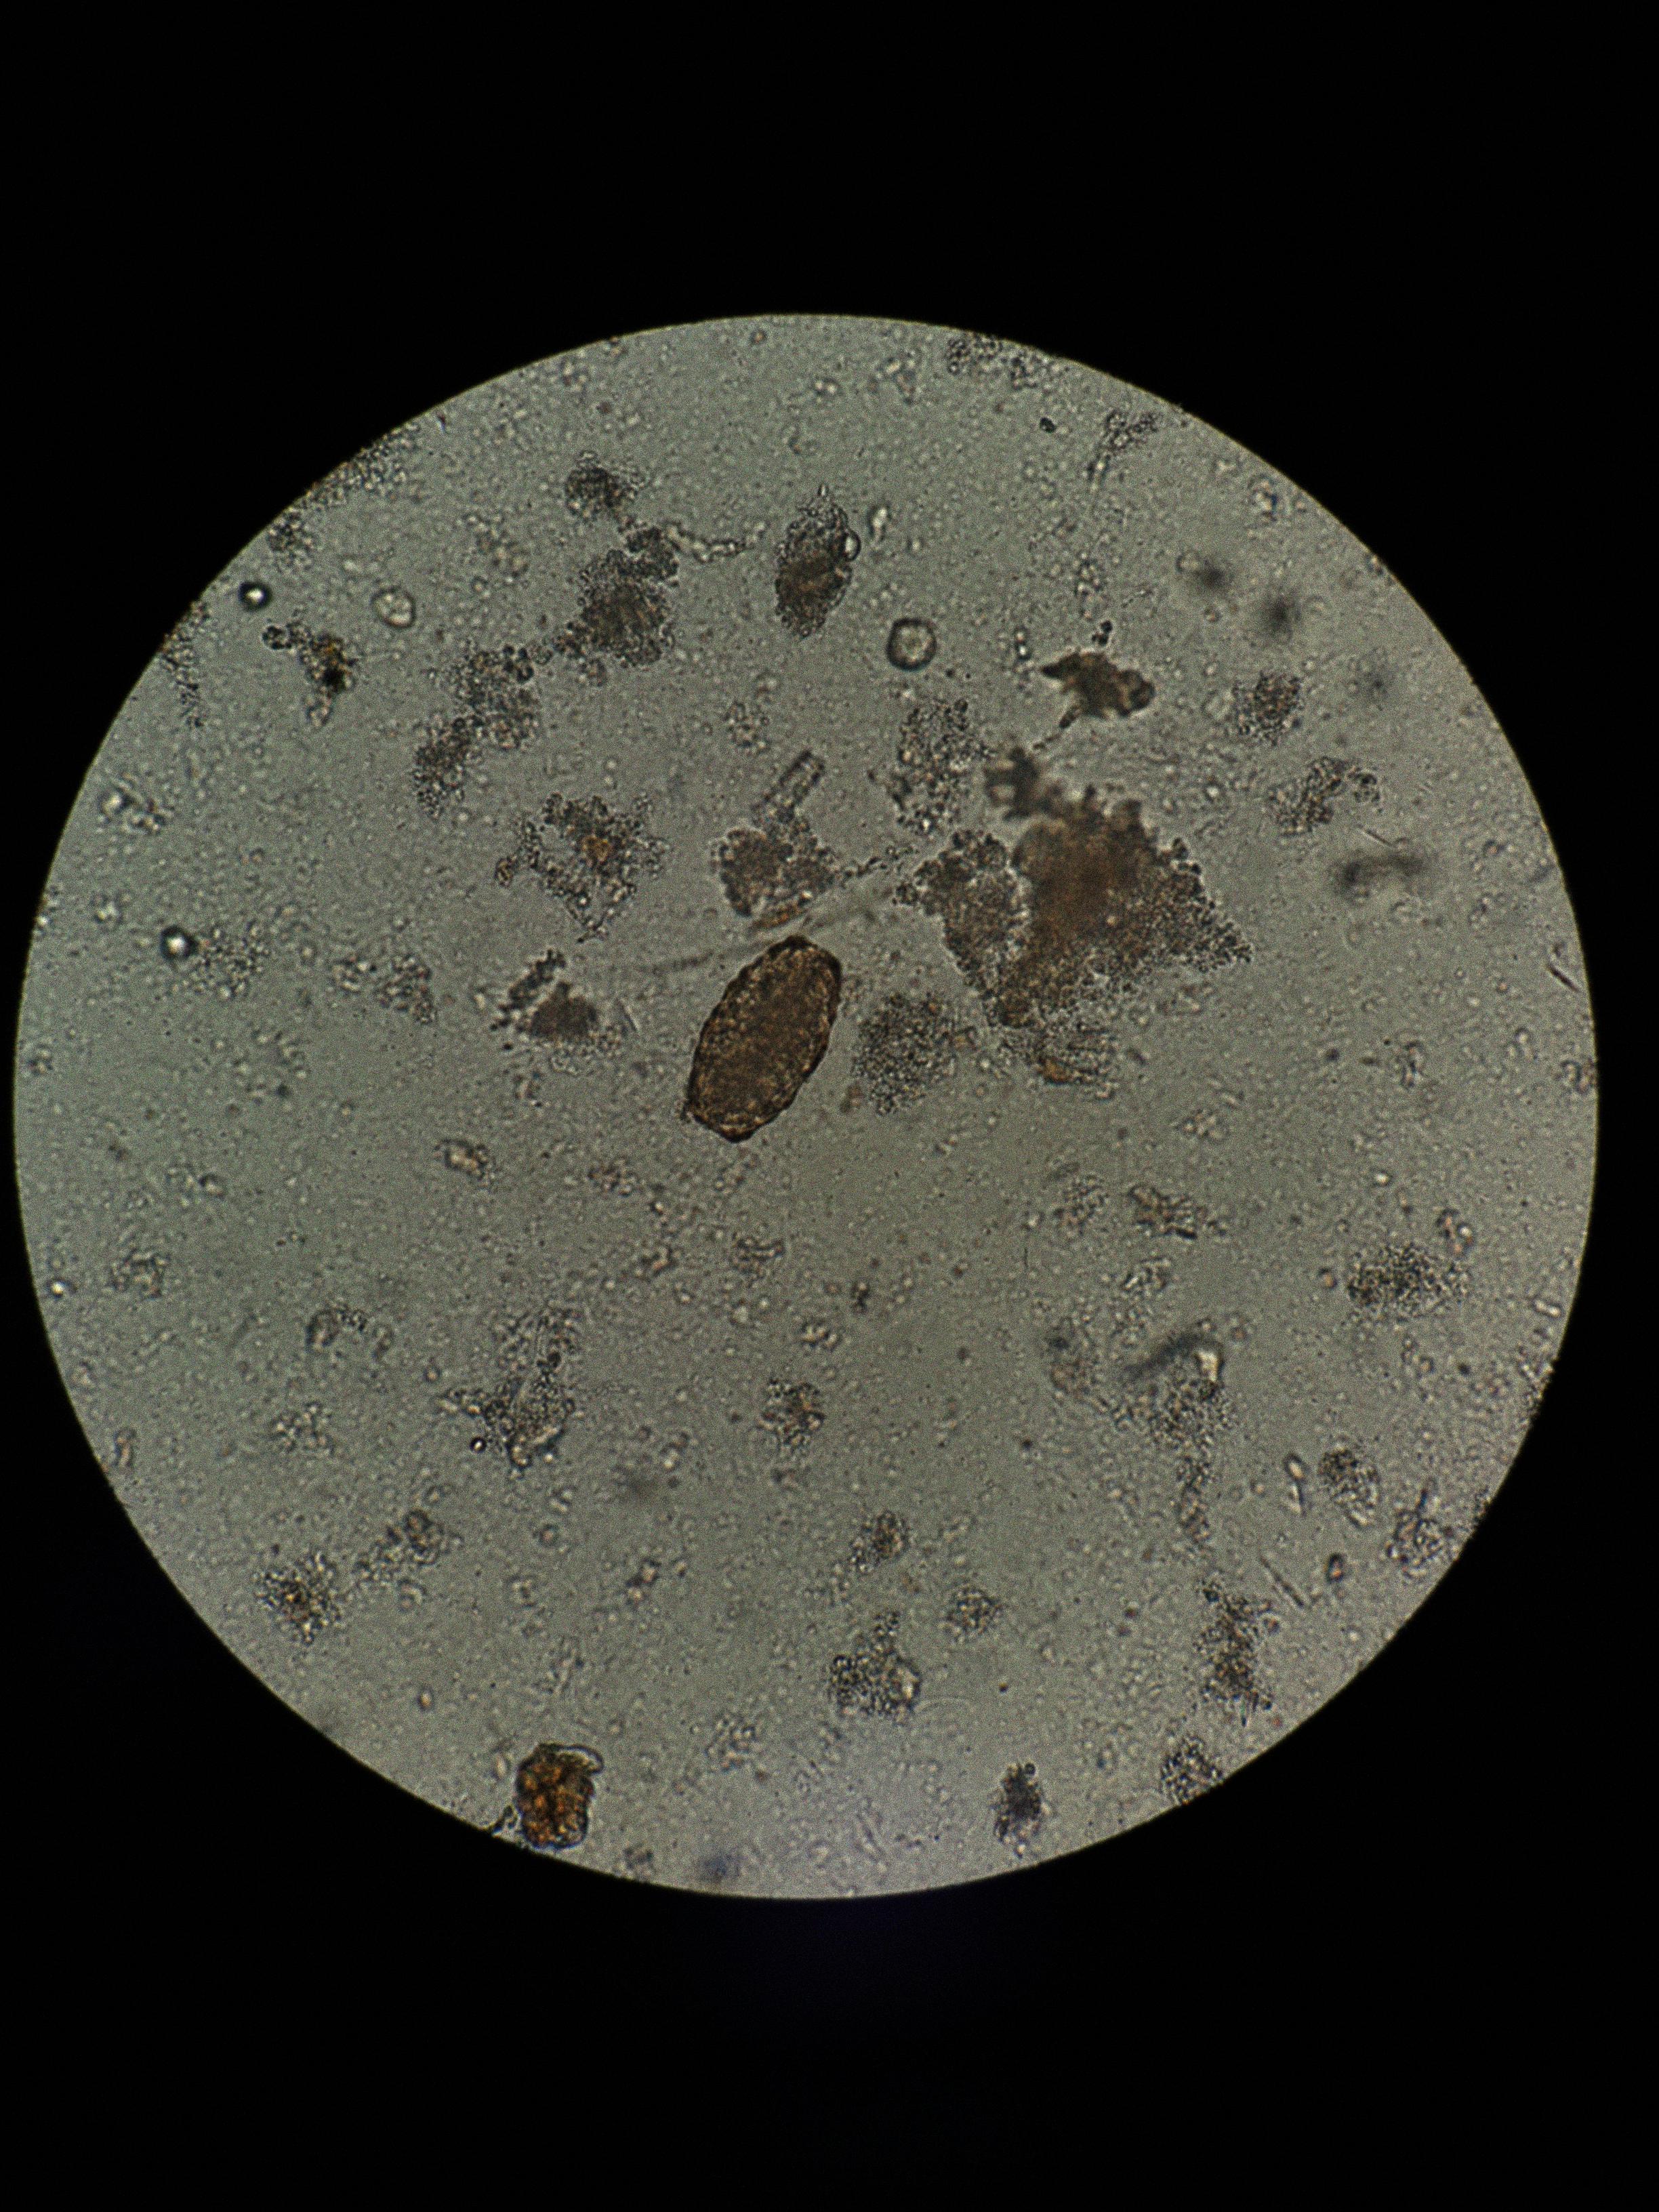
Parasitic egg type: Ascaris lumbricoides